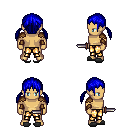
a pixel art fantasy rpg character, male body template, human, tanned skin, leather shoulder armor, gold greaves, blue twin-tailed hairstyle, leather bracers, gray slippers, dagger, four views (front, back, left, right), 2x2 character sprite sheet, small pixel art, hard edges, no anti-aliasing